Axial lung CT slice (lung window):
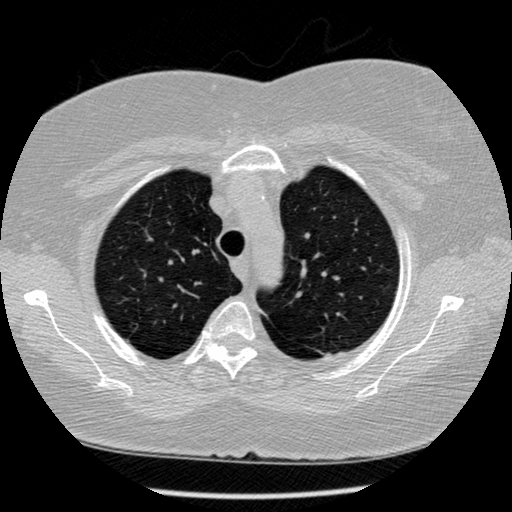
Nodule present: no